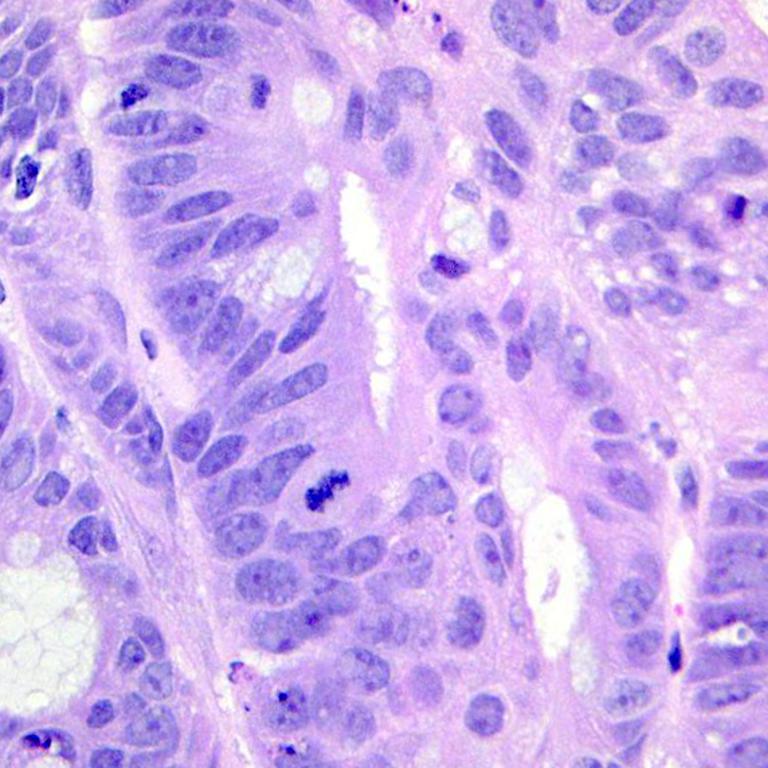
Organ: colon
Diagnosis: adenocarcinomas